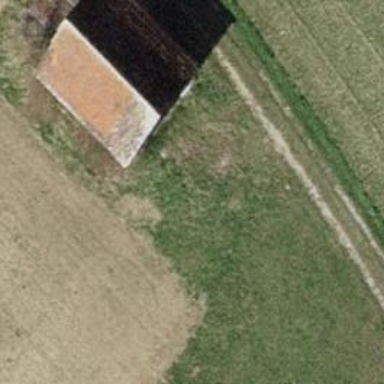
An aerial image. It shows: Shed.